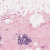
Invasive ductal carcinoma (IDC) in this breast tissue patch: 0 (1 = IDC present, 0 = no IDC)